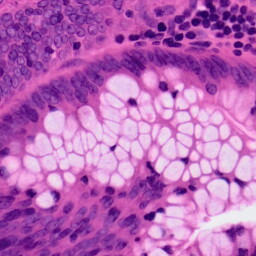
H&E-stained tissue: Colon